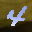
Label: 4